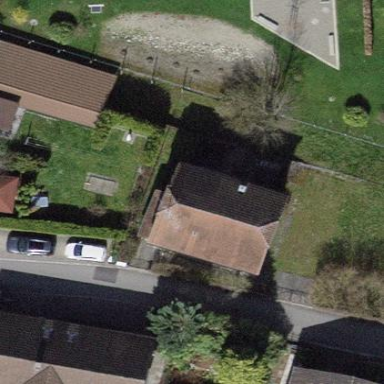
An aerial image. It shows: Detached building with half-hipped roof shape.